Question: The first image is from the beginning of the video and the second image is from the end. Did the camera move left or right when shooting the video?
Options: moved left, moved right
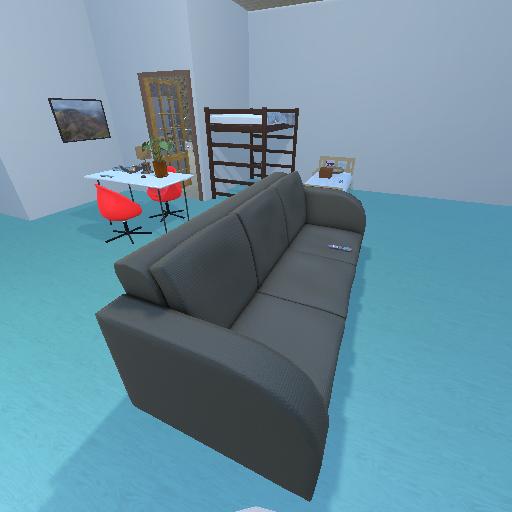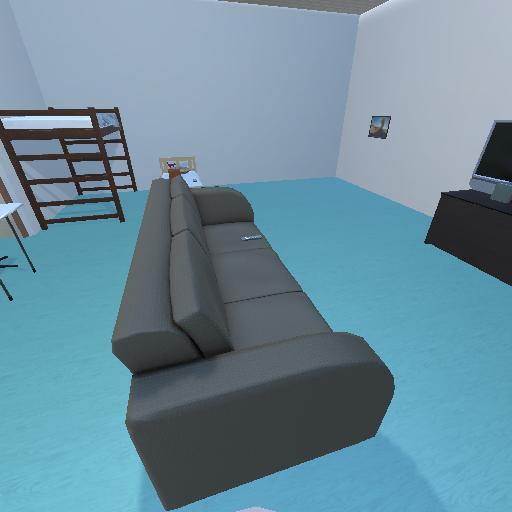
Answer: moved left